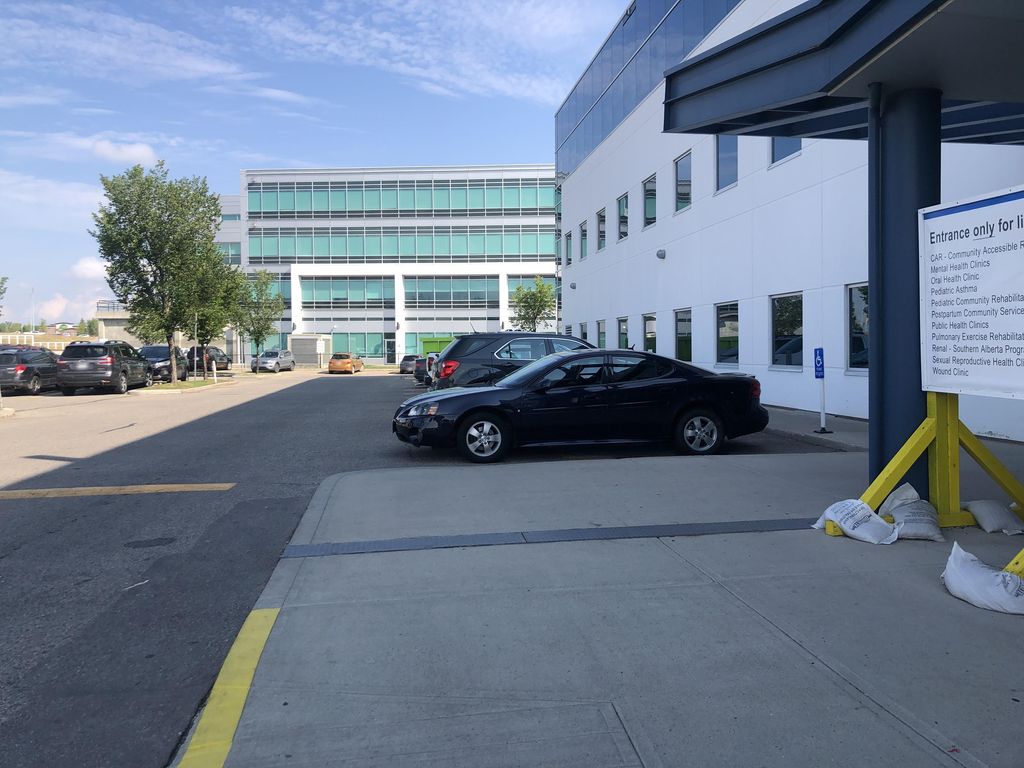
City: calgary